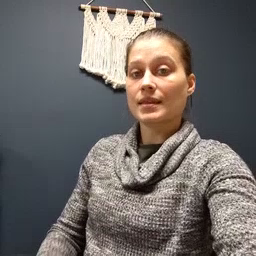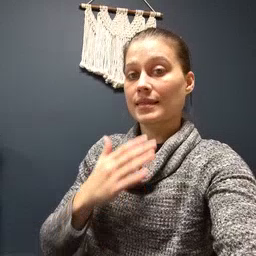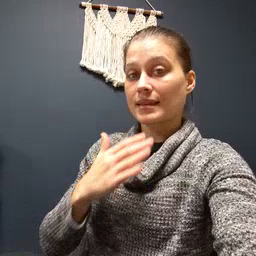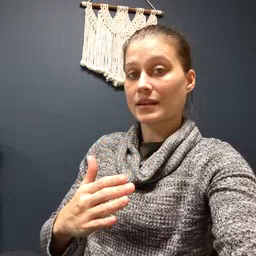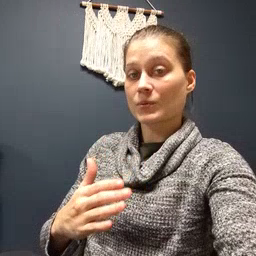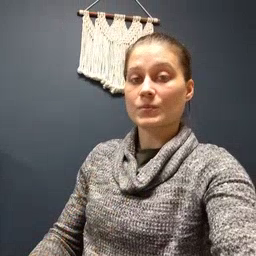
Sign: thankyou